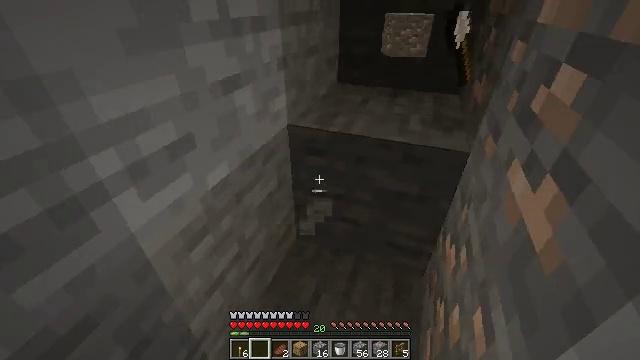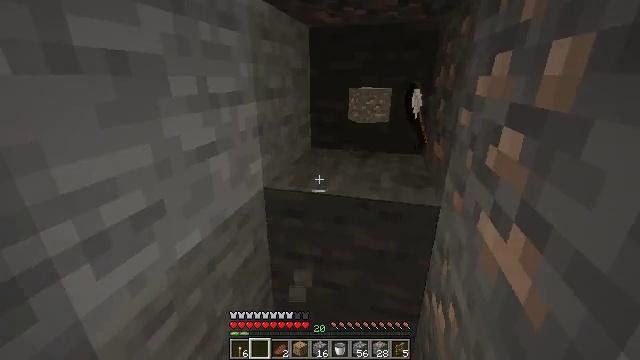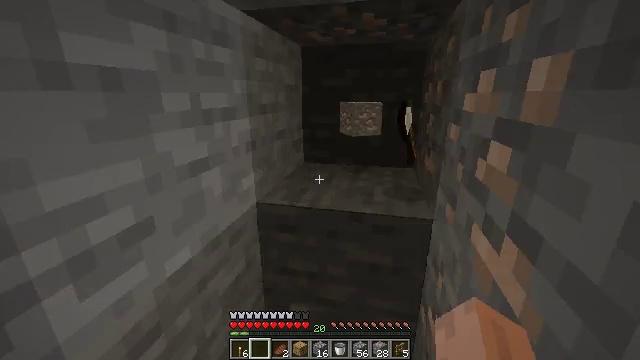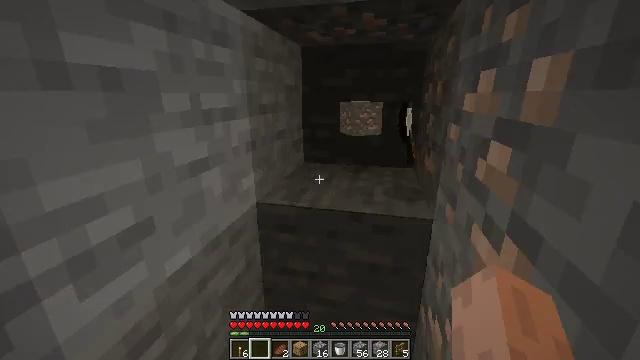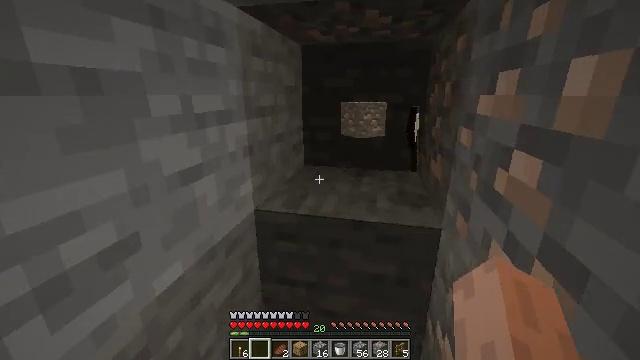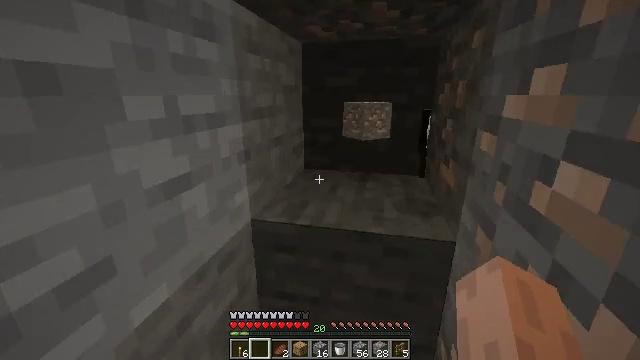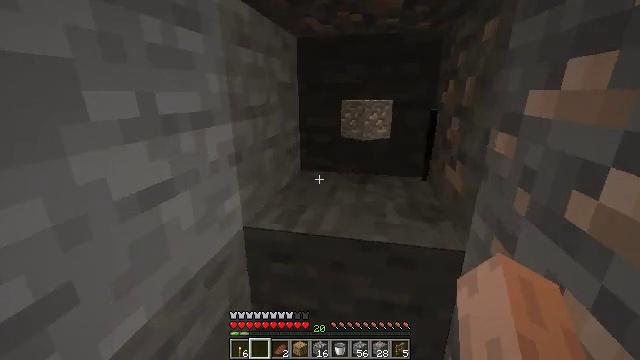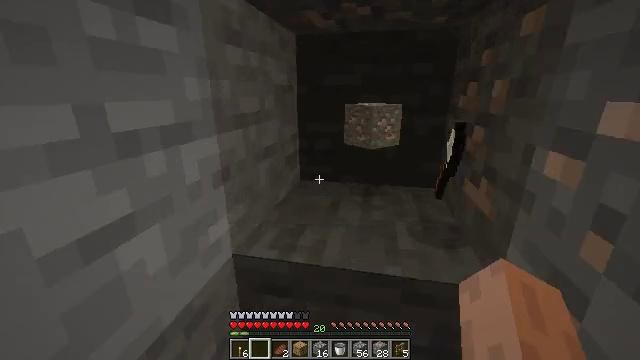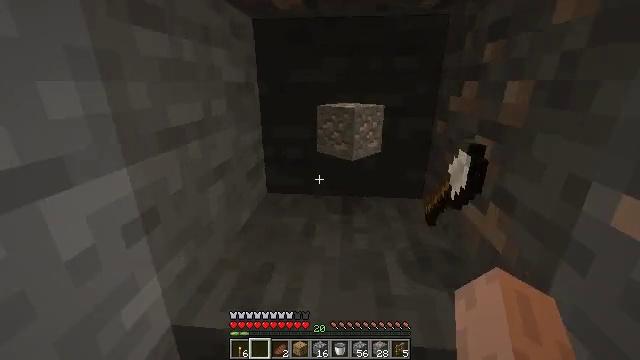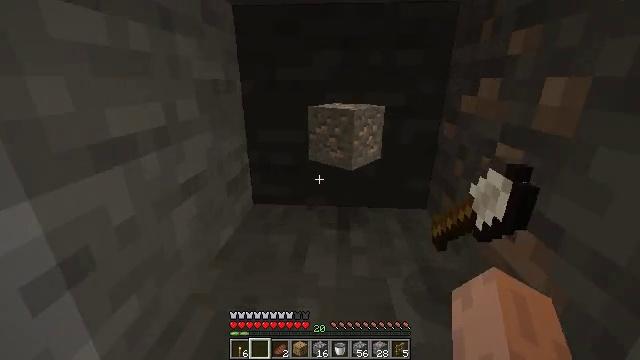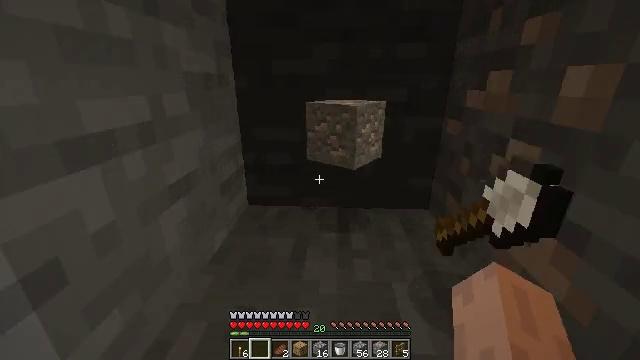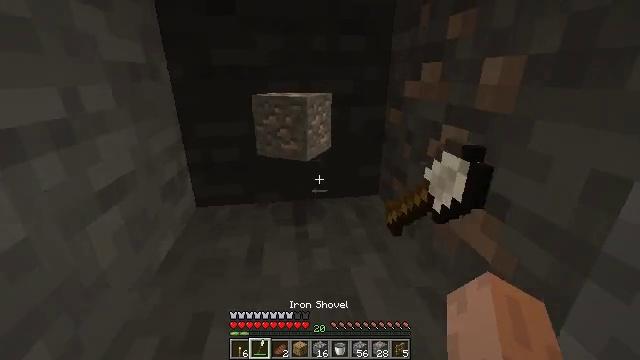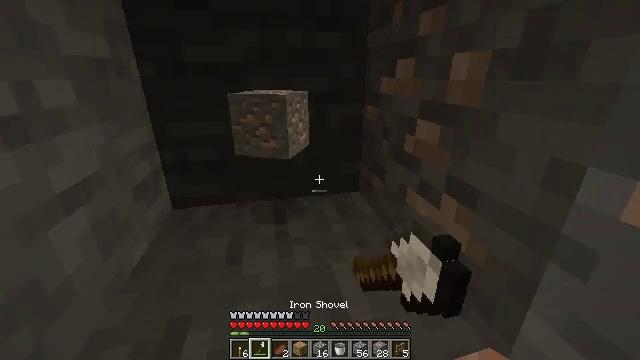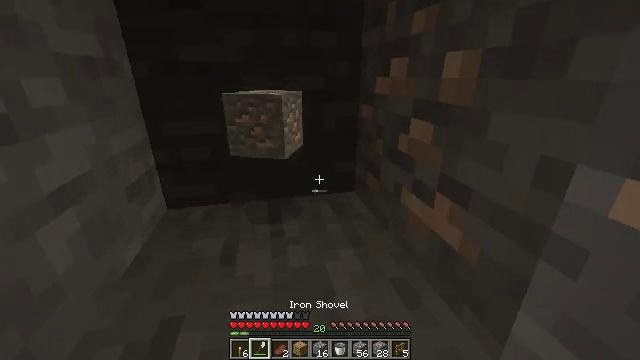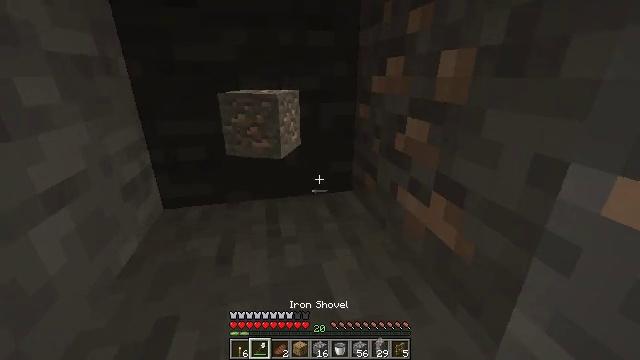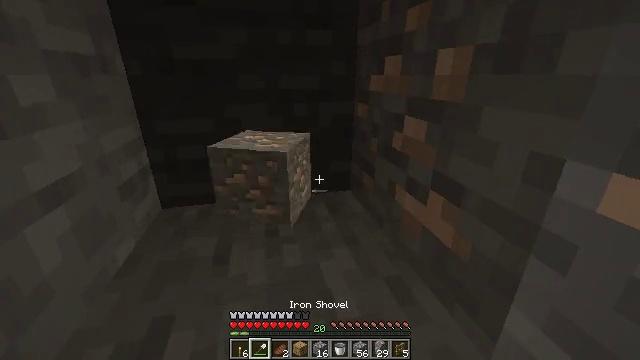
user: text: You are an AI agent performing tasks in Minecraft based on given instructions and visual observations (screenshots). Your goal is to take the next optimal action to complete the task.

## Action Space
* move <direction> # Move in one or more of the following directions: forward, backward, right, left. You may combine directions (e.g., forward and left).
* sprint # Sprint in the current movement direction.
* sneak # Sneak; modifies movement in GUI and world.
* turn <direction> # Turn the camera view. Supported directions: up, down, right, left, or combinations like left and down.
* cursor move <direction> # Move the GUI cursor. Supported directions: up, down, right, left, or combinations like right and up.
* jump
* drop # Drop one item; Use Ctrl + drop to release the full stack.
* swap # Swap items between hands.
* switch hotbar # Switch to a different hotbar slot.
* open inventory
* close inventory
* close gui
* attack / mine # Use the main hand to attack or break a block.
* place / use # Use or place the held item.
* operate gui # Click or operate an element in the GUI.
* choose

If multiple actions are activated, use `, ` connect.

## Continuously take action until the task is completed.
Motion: motion action
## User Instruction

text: Gather the wall torch from the wall.
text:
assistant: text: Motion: turn right and up
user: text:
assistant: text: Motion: turn right and up
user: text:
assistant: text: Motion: no_op
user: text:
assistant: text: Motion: move forward
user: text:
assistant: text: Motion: move forward
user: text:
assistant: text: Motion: move forward
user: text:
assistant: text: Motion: move forward
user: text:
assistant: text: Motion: move forward, turn right and down
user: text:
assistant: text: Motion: move forward, turn right
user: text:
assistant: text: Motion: move forward, turn right
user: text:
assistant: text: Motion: move forward, turn right and down
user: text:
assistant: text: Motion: move forward, turn right
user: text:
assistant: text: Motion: no_op
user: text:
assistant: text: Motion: no_op
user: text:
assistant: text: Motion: no_op
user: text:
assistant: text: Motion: no_op
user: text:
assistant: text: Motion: no_op
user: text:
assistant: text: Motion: no_op
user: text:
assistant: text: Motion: no_op
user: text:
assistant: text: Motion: turn left and up
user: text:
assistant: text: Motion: turn left and up
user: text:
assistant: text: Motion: no_op
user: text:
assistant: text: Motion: no_op
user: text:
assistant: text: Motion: no_op
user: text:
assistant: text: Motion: turn right and down
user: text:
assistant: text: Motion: turn right and up
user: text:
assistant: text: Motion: turn right and up
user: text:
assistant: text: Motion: turn right and up
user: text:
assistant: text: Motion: no_op
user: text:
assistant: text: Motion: turn right and up